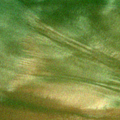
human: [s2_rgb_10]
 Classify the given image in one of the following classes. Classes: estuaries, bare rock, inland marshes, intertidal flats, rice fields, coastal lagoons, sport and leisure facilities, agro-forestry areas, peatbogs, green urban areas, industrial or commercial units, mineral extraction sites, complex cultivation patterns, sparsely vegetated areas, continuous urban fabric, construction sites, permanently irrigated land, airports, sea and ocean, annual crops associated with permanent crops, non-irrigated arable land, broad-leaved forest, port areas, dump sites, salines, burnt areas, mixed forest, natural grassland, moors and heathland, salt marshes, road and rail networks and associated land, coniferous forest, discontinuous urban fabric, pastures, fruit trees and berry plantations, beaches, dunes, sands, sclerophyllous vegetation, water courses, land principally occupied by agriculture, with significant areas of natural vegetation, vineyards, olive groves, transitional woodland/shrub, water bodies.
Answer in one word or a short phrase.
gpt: continuous urban fabric